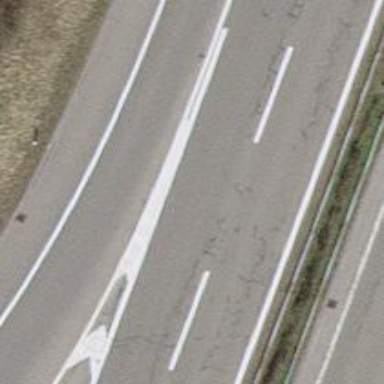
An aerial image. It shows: Asphalt motorway link.